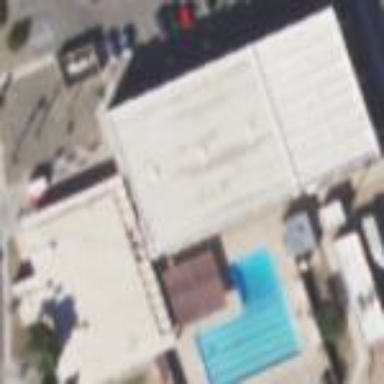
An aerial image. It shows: Gymnasium building.